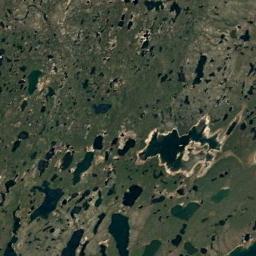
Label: wetland